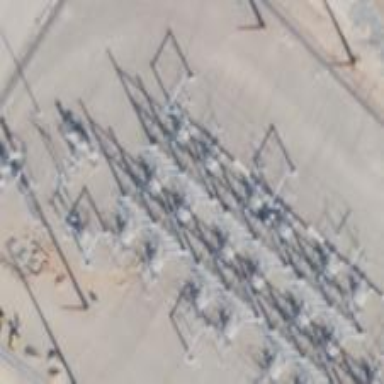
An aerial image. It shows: Switch used for power control.